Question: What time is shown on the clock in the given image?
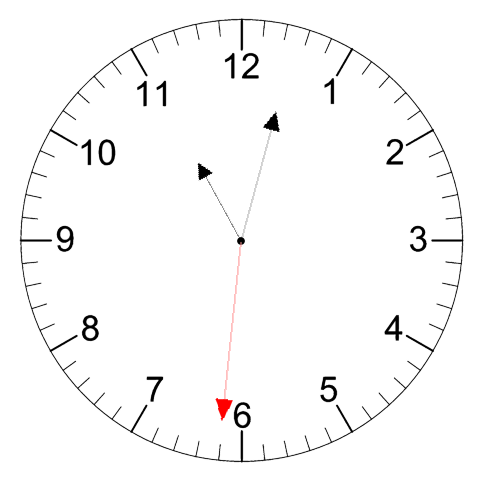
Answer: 11:02:31